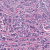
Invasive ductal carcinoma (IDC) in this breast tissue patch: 1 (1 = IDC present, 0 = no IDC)